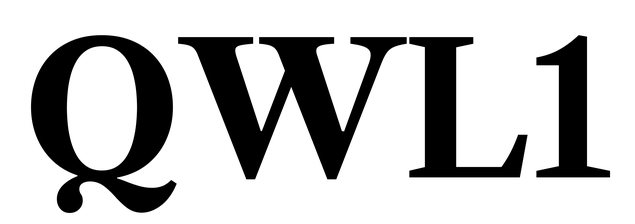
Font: LibreCaslonText_Bold